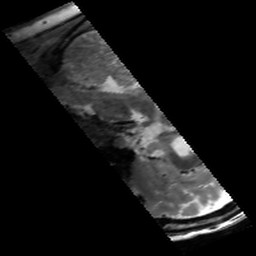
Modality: T2w
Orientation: sagittal
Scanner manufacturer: siemens
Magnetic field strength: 6.98 T
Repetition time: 5.65 s
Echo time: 0.044 s